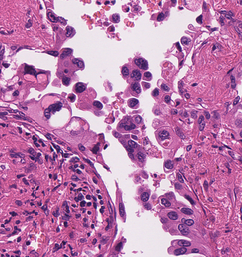
Tumor epithelial tissue: yes
Tumor-associated stroma tissue: yes
Normal tissue: no